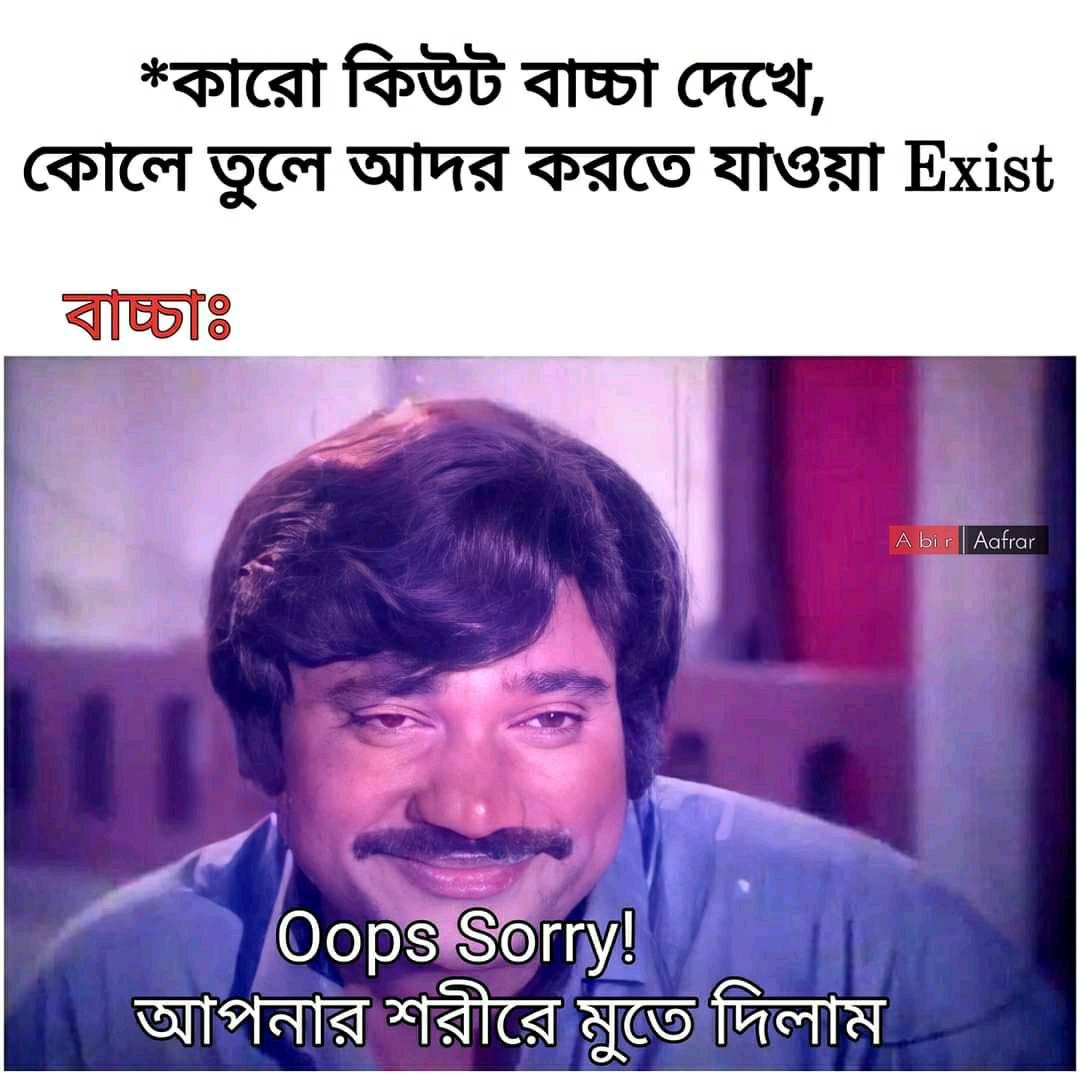
Caption: *কারো কিউট বাচ্চা দেখে, কোলে তুলে আদর করতে যাওয়া Exist  বাচ্চাঃ Oops Sorry!  আপনার শরীরে মুতে দিলাম
Label: non-hate